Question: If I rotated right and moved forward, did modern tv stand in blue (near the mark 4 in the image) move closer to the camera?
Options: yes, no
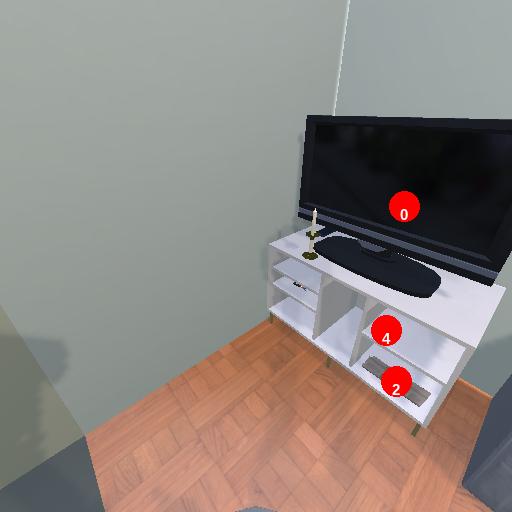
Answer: yes